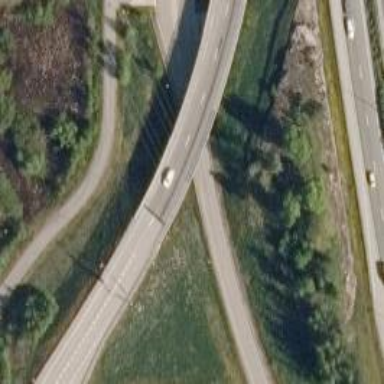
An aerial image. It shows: Asphalt surface bridge for trunk link highway.